Field crop: maize
Growth stage: 1
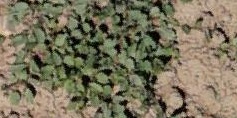
Species: convolvulus